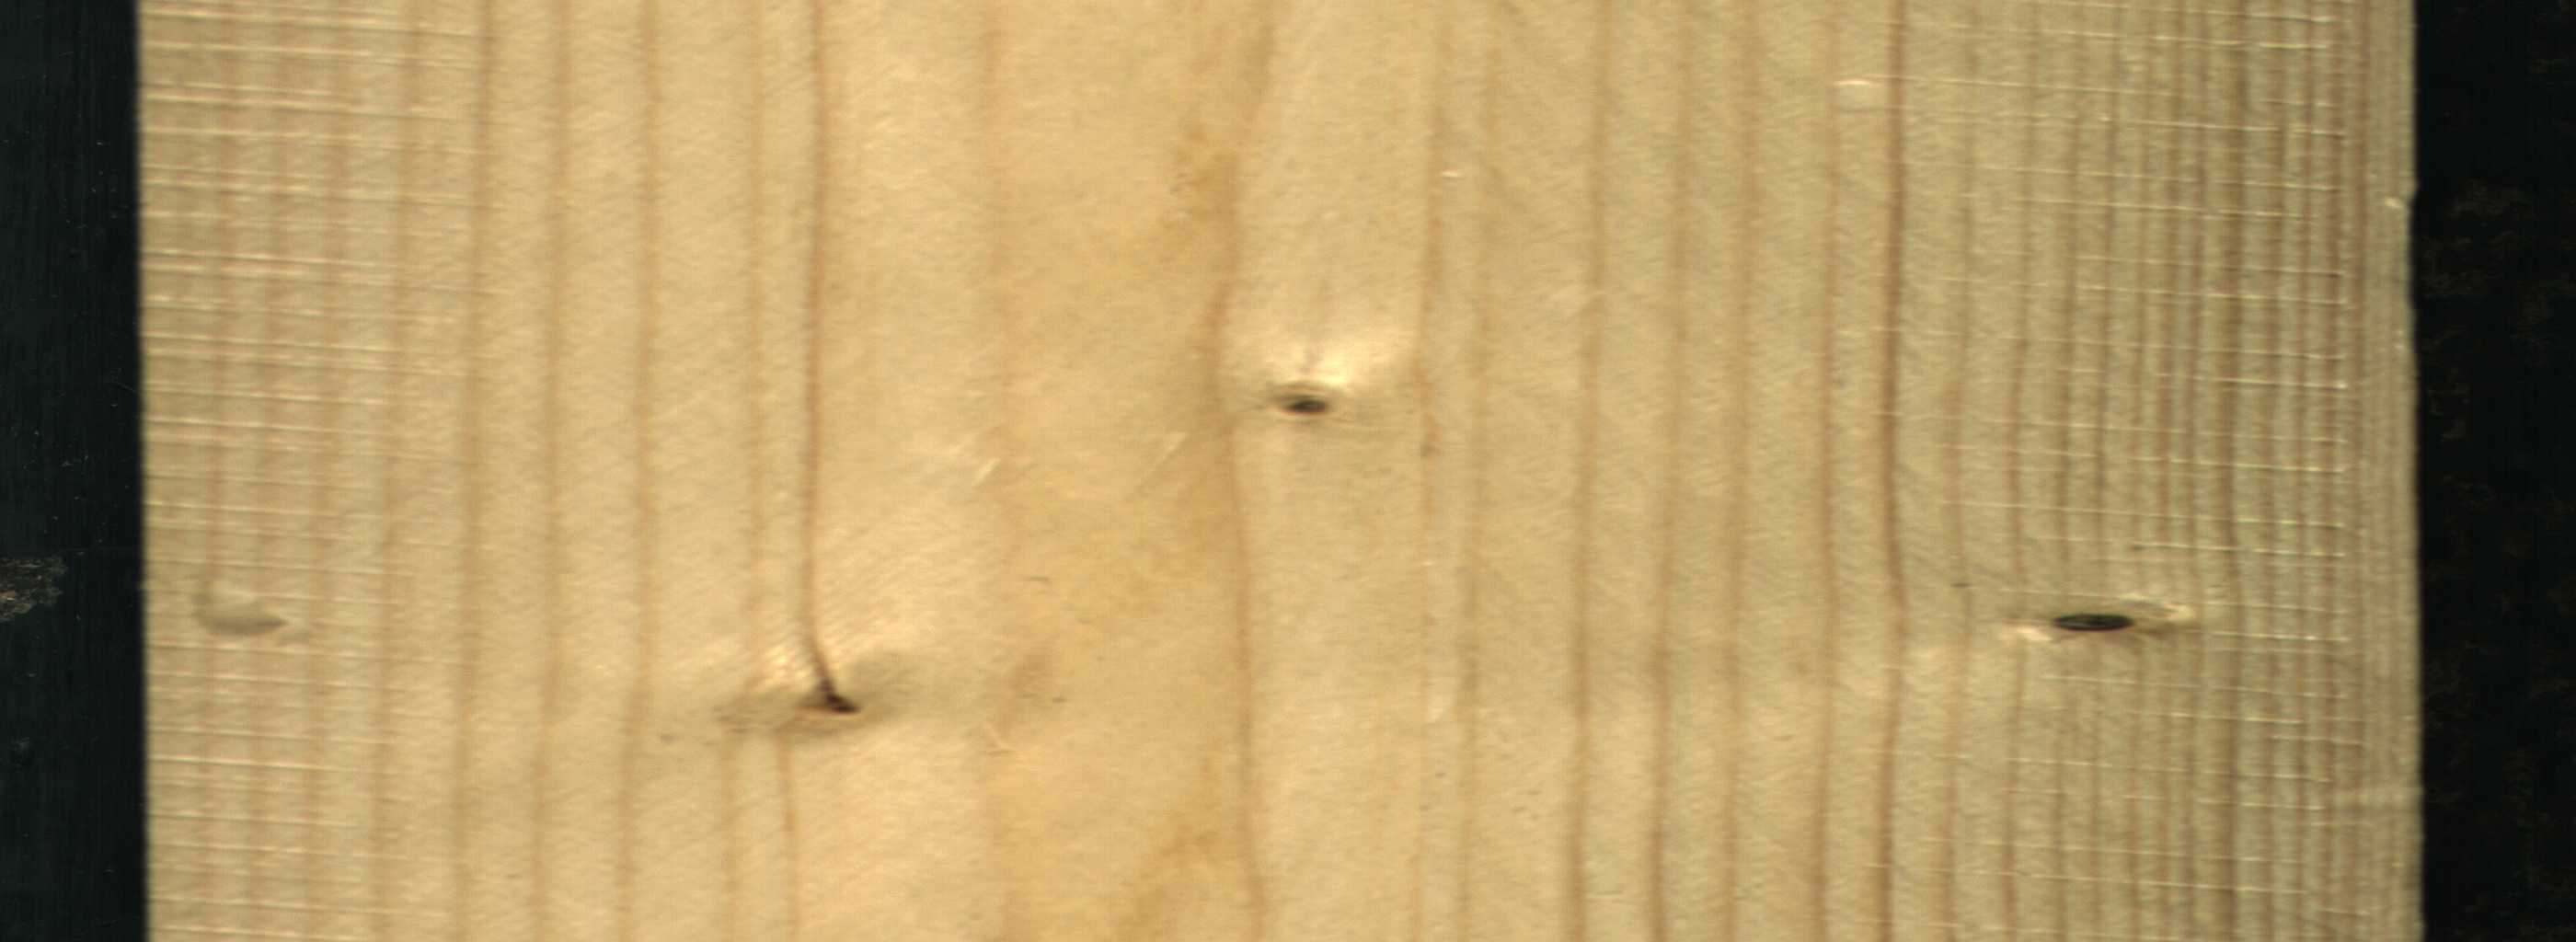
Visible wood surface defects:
Dead_Knot
Live_Knot
Live_Knot